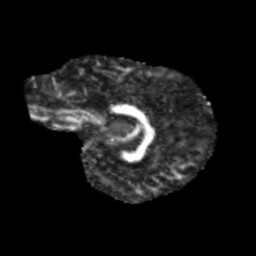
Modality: FA
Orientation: sagittal
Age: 10
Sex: male
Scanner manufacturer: siemens
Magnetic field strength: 3 T
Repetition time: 3.8 s
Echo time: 0.07 s